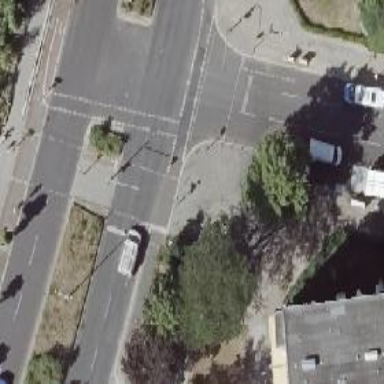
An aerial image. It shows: Road with traffic signals.